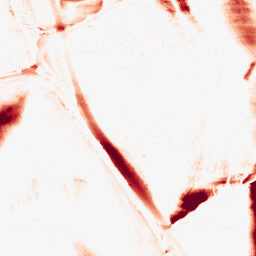
Category: morphological
Decomposition family: morphological_ellipse
Decomposition parameters: operation: opening
width: 10
height: 50
Upsampling method: quadratic
Upsampling parameters: scale: 2
Upsampling scale: 2